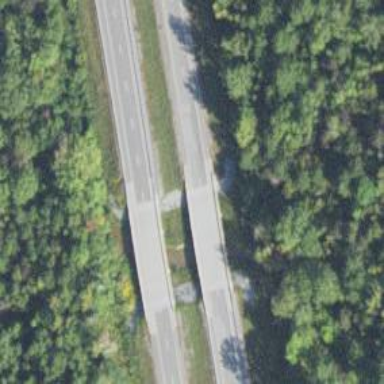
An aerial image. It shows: Beam bridge carrying trunk highway.